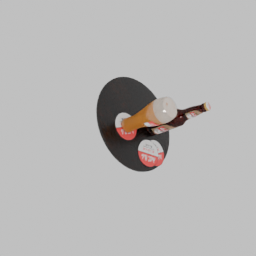
Label: furniture